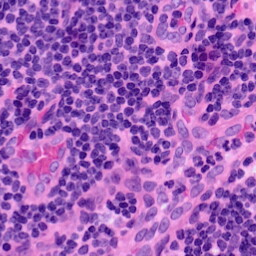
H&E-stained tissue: LymphNode